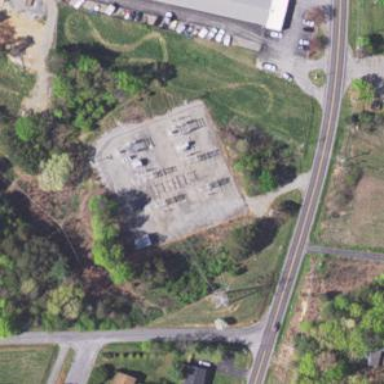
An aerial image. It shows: Distribution substation surrounded by fence.